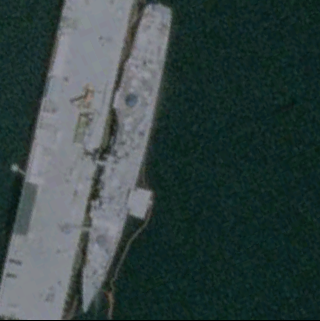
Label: Ticonderoga-class_cruiser